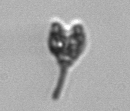
Label: Pyramimonas_longicauda